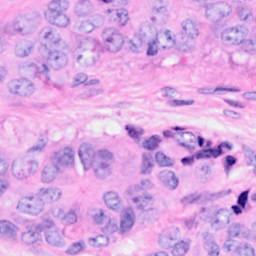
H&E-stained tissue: Breast